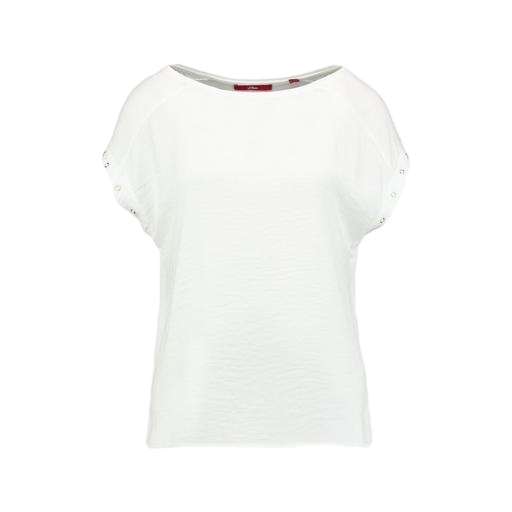
white petite boat-neck t-shirt only macy, white jersey eyelet tee, short-sleeve top only macy, white background